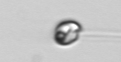
Label: flagellate